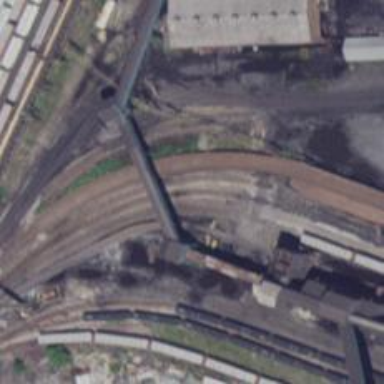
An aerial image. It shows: Rail spur service.